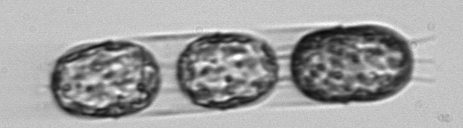
Label: Stephanopyxis